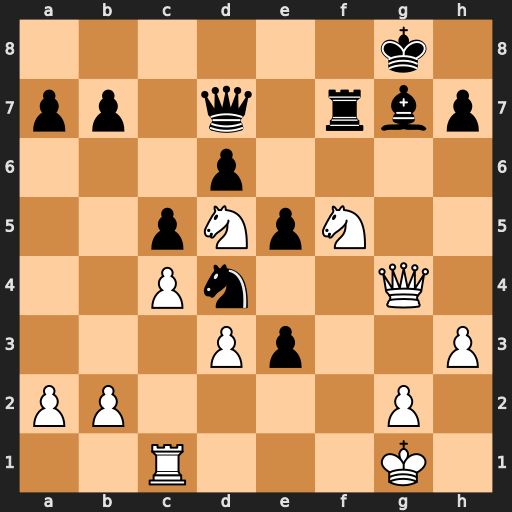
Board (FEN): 6k1/pp1q1rbp/3p4/2pNpN2/2Pn2Q1/3Pp2P/PP4P1/2R3K1
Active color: w
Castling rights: -
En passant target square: -
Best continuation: Nfe7+ Qxe7 Nxe7+